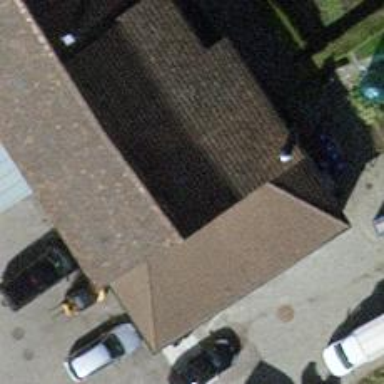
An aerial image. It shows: Car repair shop.